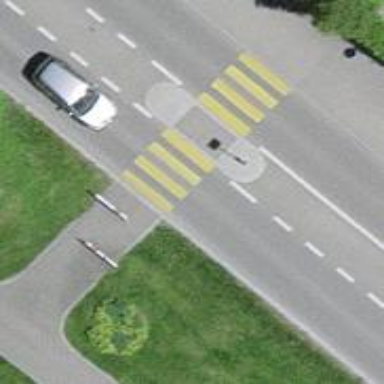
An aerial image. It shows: Zebra crossing with crossing island.